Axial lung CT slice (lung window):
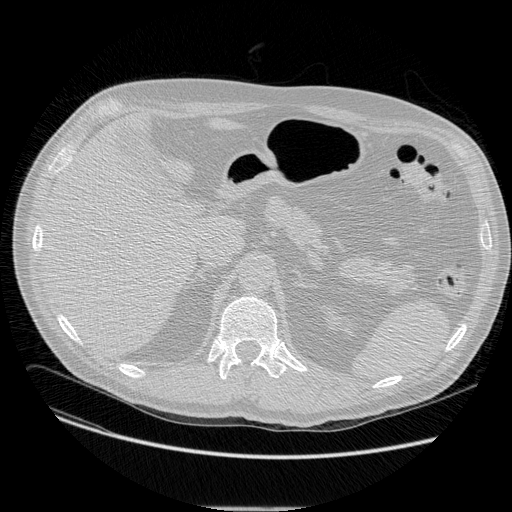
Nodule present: no